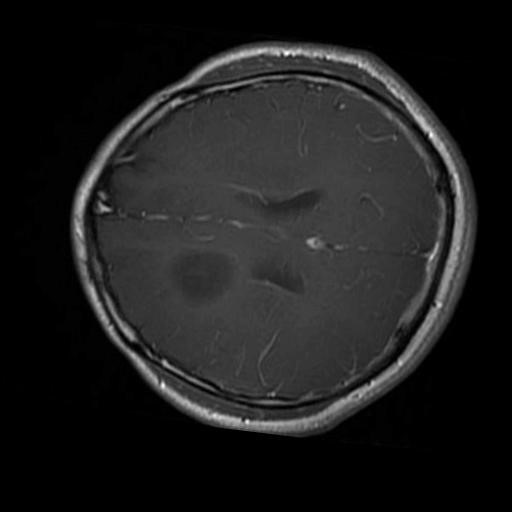
Label: brain_glioma